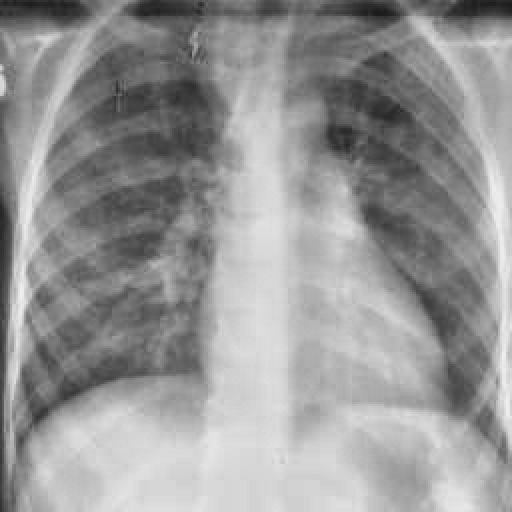
Finding: TUBERCULOSIS